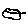
Label: cloud